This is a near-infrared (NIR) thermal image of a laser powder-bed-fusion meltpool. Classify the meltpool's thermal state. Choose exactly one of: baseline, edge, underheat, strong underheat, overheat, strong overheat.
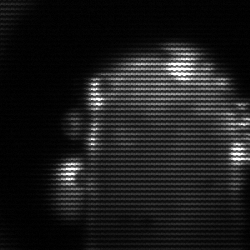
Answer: baseline